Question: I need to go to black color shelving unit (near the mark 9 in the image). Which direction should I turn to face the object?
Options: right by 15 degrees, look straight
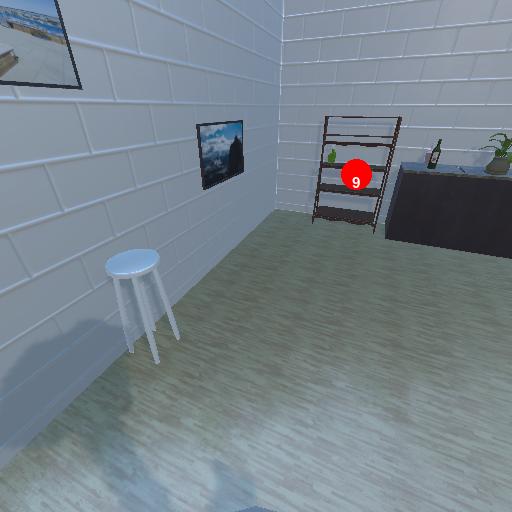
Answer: right by 15 degrees